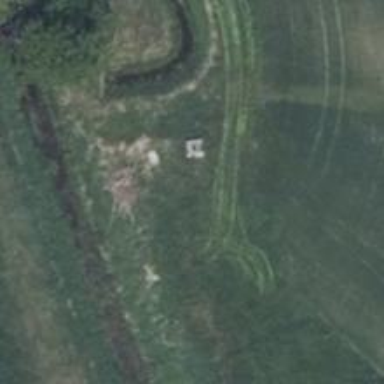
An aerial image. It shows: Hunting stand.